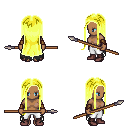
a pixel art fantasy rpg character, female body template, human, dark skin, black tattered cape, white pants, gold extra-long hairstyle, cloth bracers, maroon shoes, spear, four views (front, back, left, right), 2x2 character sprite sheet, small pixel art, hard edges, no anti-aliasing